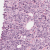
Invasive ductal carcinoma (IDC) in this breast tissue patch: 1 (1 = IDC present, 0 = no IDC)